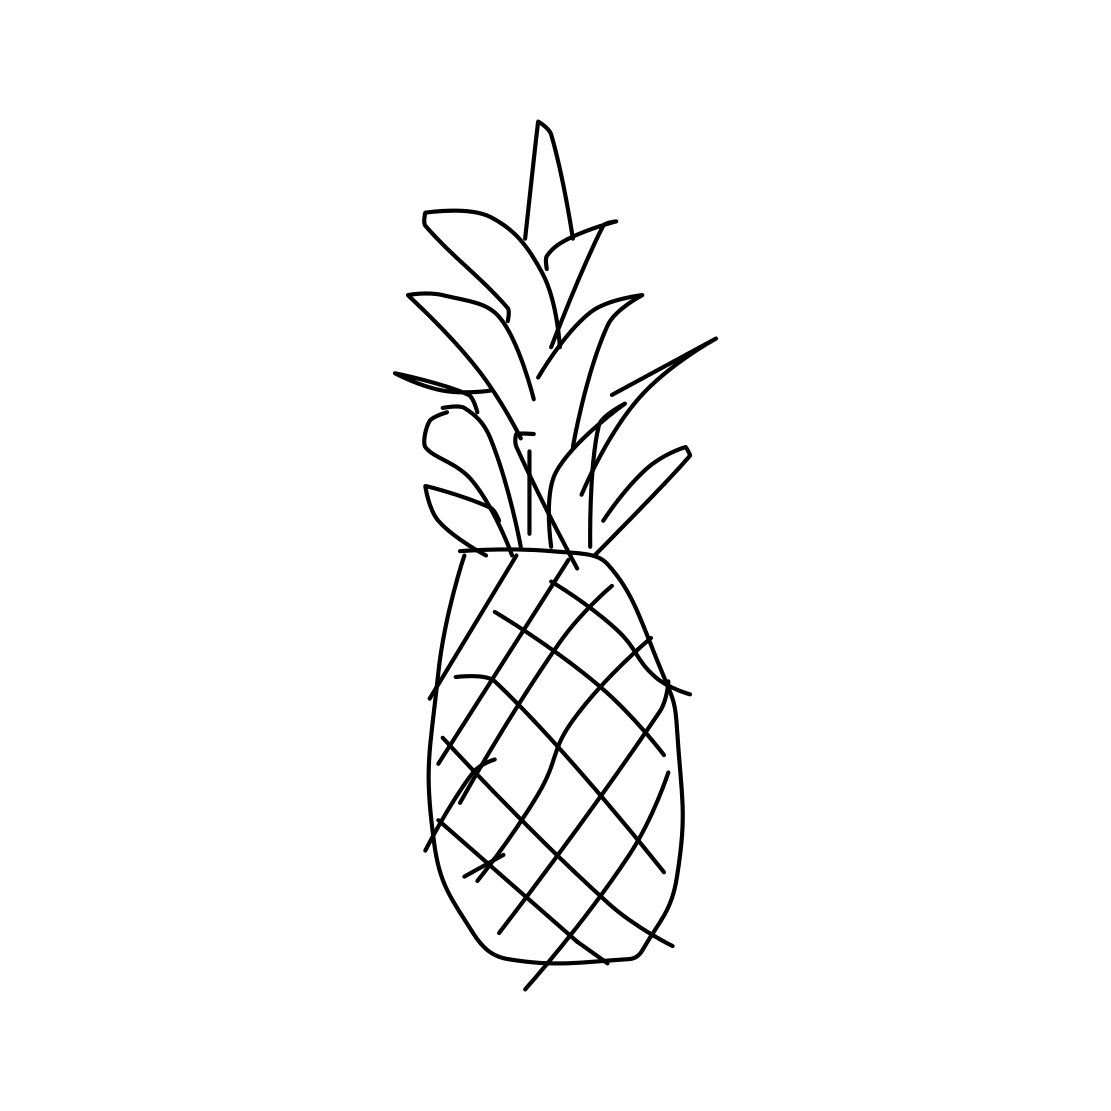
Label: pineapple